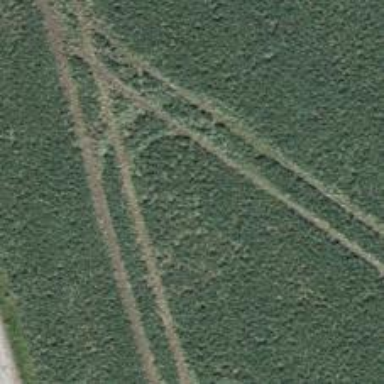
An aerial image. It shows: Track with very rough surface.